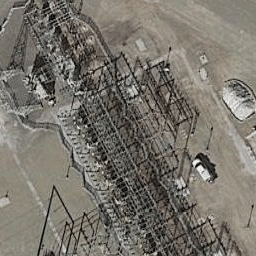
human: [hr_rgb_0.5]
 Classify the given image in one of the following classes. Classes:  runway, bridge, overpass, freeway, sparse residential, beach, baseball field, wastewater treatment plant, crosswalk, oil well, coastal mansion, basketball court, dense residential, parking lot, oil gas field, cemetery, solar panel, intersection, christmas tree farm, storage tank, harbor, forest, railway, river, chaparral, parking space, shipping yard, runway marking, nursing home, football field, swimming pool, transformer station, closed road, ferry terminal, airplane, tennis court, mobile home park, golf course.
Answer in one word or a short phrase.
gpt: transformer station